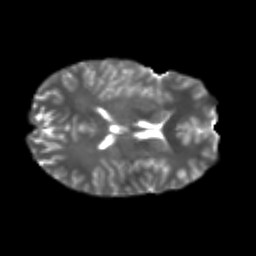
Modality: T2w
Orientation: axial
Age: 22
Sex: male
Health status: healthy
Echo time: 0.074 s